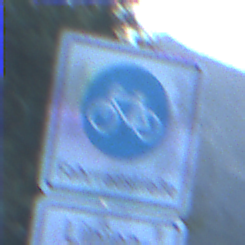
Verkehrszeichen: BeginnFahrradstrasse
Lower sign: BesondereFahrzeugeUndTransportgueter2
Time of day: SunriseSunset
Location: Outdoor (RoadRail)
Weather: Clear
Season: NotSpecified
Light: Natural